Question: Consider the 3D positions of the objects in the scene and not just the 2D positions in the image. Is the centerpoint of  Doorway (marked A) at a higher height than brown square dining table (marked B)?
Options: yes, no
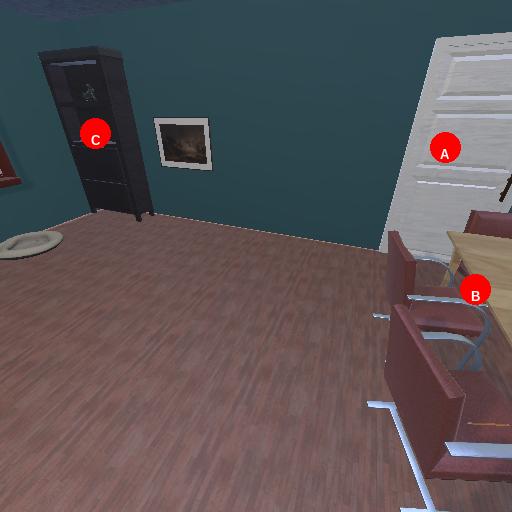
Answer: yes